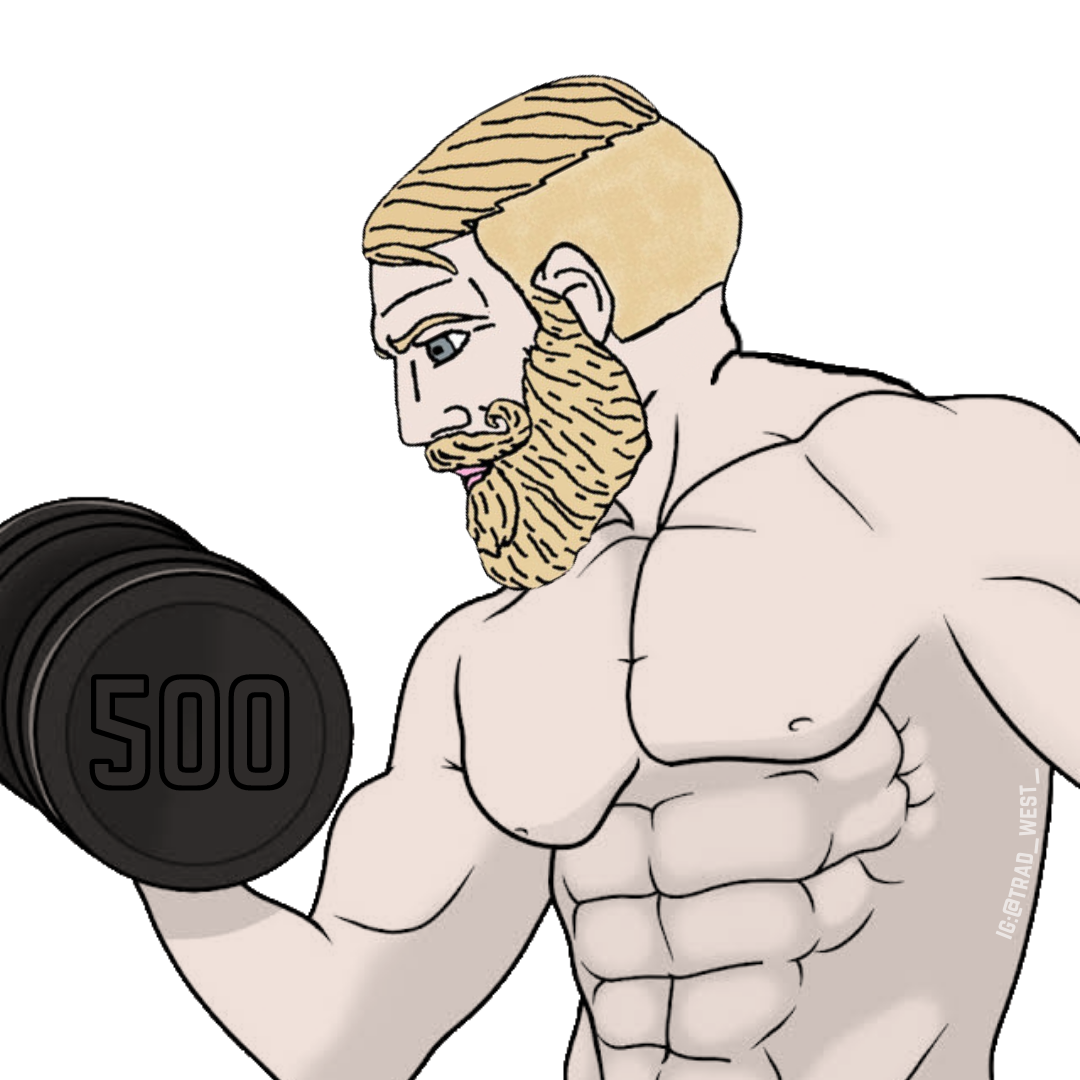
Label: 4_Yes_Chad